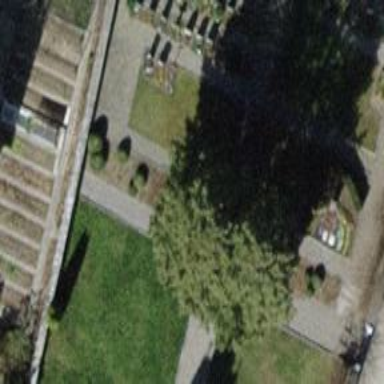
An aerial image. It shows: Cemetery.